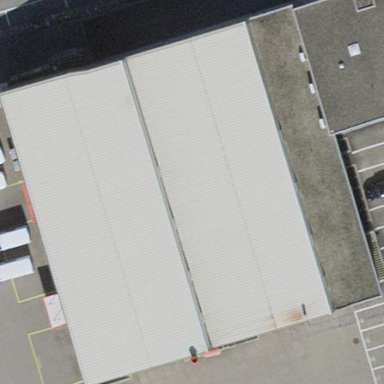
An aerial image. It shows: Flat-roofed building.